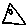
Label: triangle